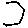
Label: hexagon